Question: What is the course title?
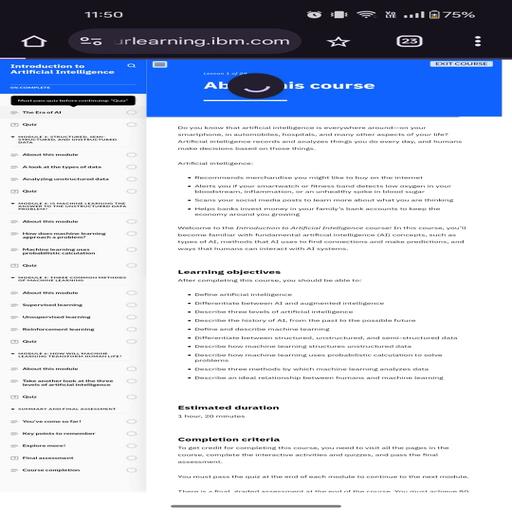
Answer:  Artificial Intelligence